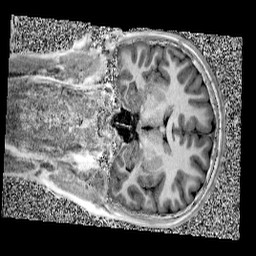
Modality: UNIT1
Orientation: coronal
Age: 13
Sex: male
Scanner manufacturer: siemens
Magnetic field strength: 3 T
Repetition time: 4 s
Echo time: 0.00299 s